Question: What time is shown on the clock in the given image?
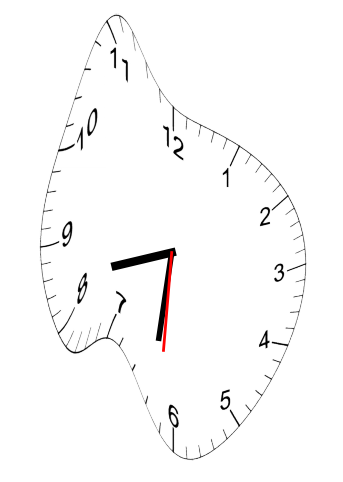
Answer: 08:31:31